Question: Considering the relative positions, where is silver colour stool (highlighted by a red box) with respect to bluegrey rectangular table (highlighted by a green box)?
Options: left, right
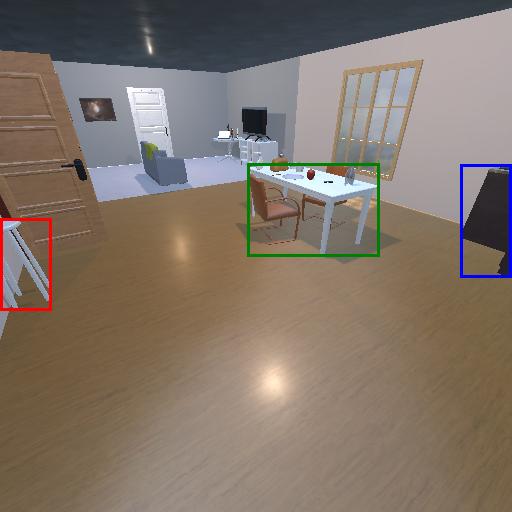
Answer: left